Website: crate-barrel
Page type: customer-info-address
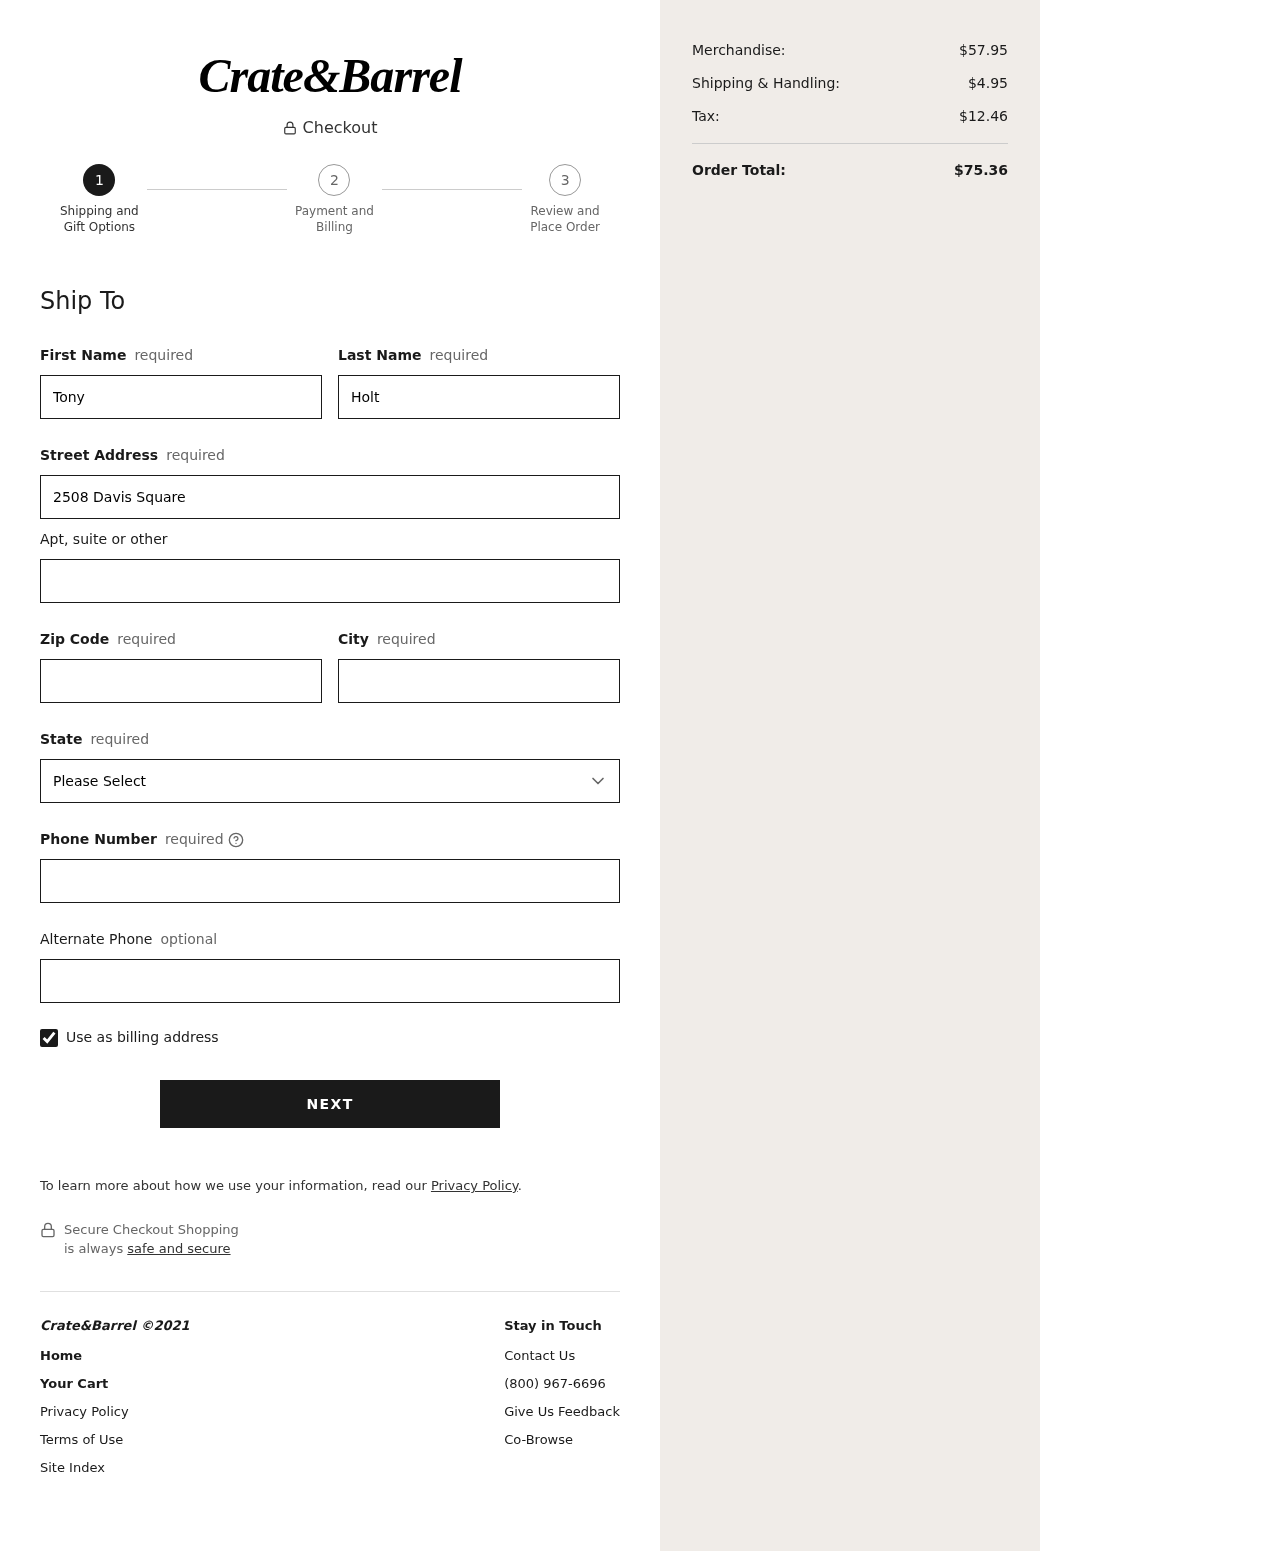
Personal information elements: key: PII_STATE
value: Virginia
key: PII_FIRSTNAME
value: Tony
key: PII_LASTNAME
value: Holt
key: PII_STREET
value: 2508 Davis Square
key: PII_POSTCODE
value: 47989
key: PII_CITY
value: Buchananchester
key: PII_PHONE
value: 4425369624
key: PII_PHONE_ALT
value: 2347359914
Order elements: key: ORDER_SUBTOTAL
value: $57.95
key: ORDER_SHIPPING_COST
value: $4.95
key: ORDER_TAX
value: $12.46
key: ORDER_TOTAL
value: $75.36